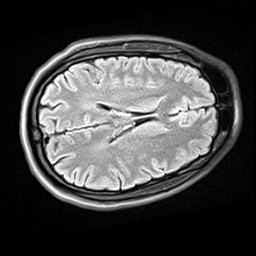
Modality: FLAIR
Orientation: axial
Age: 27
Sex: male
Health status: healthy
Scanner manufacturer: siemens
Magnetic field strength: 3 T
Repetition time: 9 s
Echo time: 0.088 s